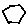
Label: hexagon